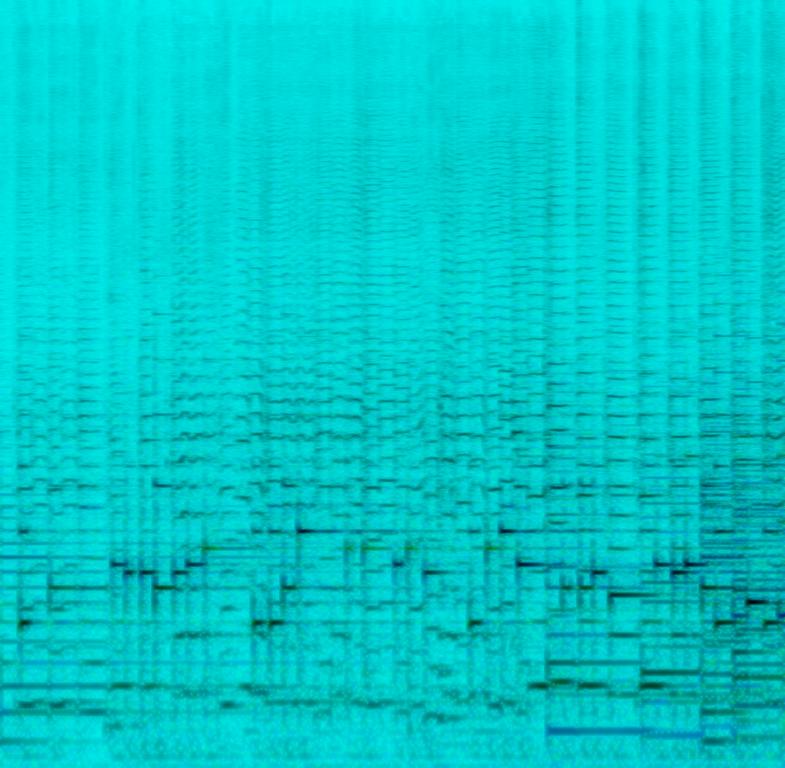
The song is of a classical style and features an intricate piano phrase alongside some passionate violin playing. The song has a certain intensity and build-up to it.